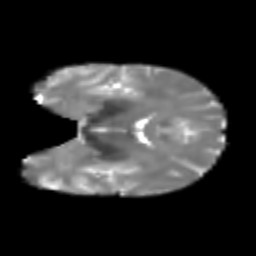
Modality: T2w
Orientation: coronal
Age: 29
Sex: male
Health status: healthy